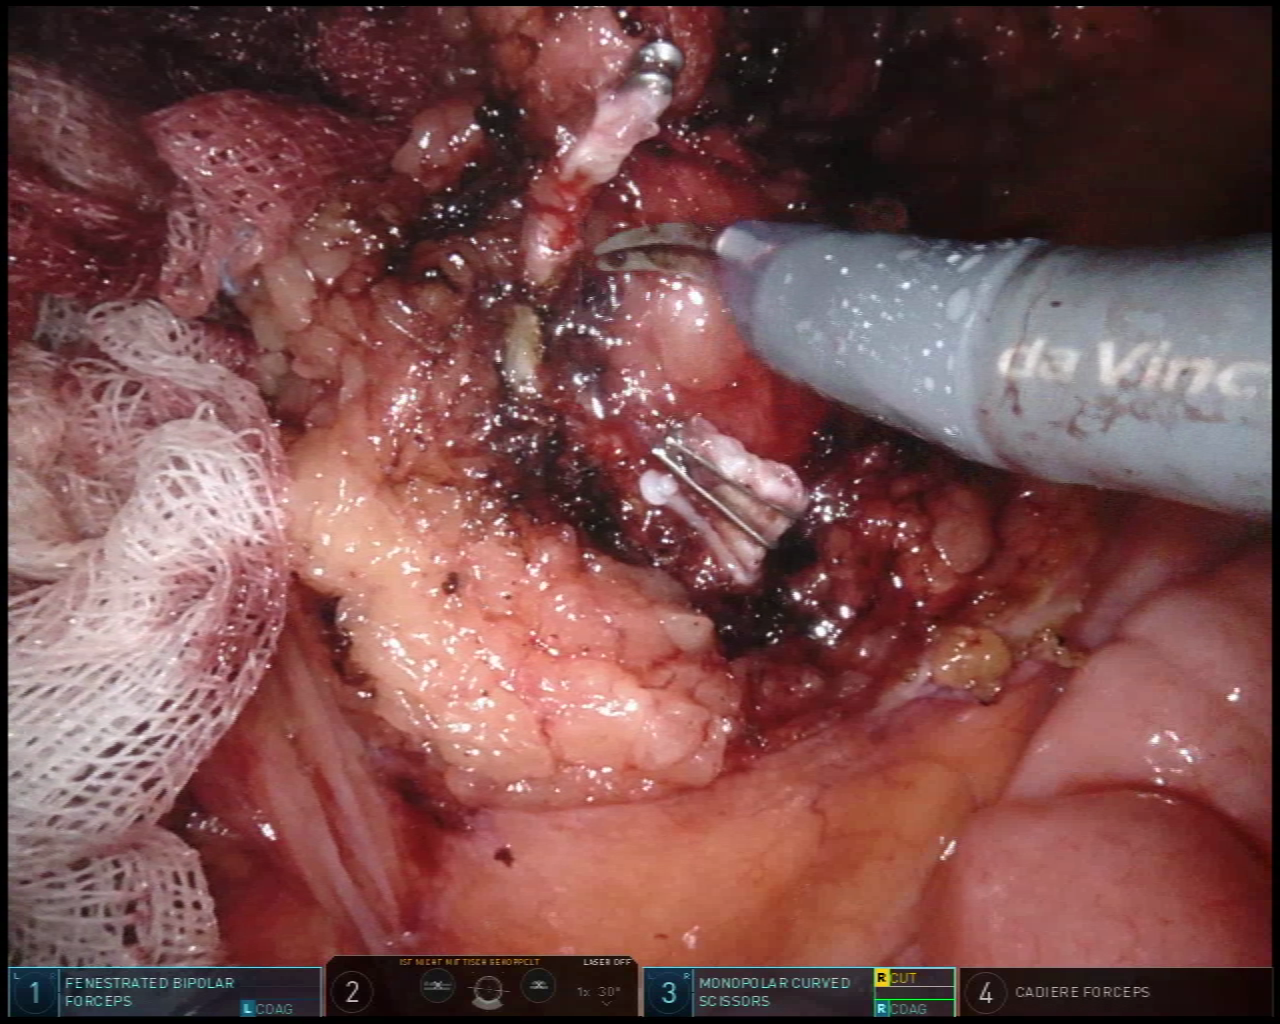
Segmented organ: small_intestine
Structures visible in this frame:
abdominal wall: no
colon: no
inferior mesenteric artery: no
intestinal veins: no
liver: no
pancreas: no
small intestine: yes
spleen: no
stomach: no
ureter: no
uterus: no
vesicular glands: no